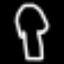
Label: mushroom